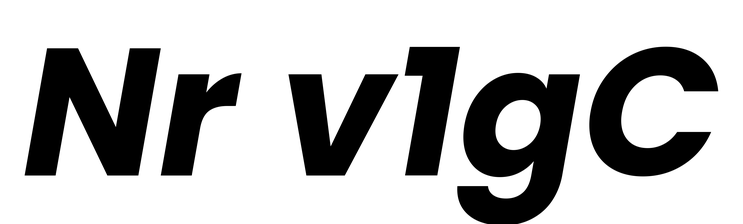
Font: Poppins-BoldItalic